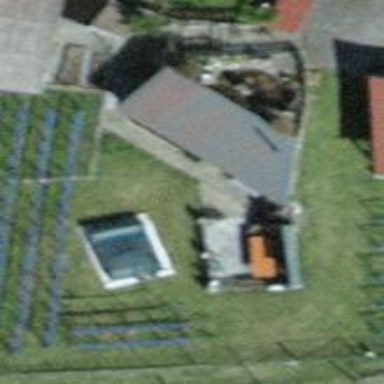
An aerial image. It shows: Shed building.